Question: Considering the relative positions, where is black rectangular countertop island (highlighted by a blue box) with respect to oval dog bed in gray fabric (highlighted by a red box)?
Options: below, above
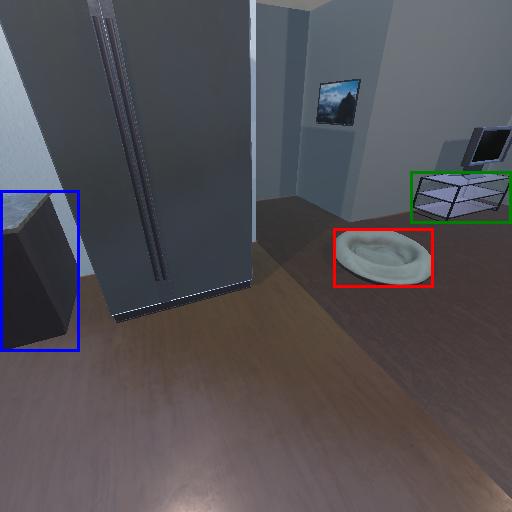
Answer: below